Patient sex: F
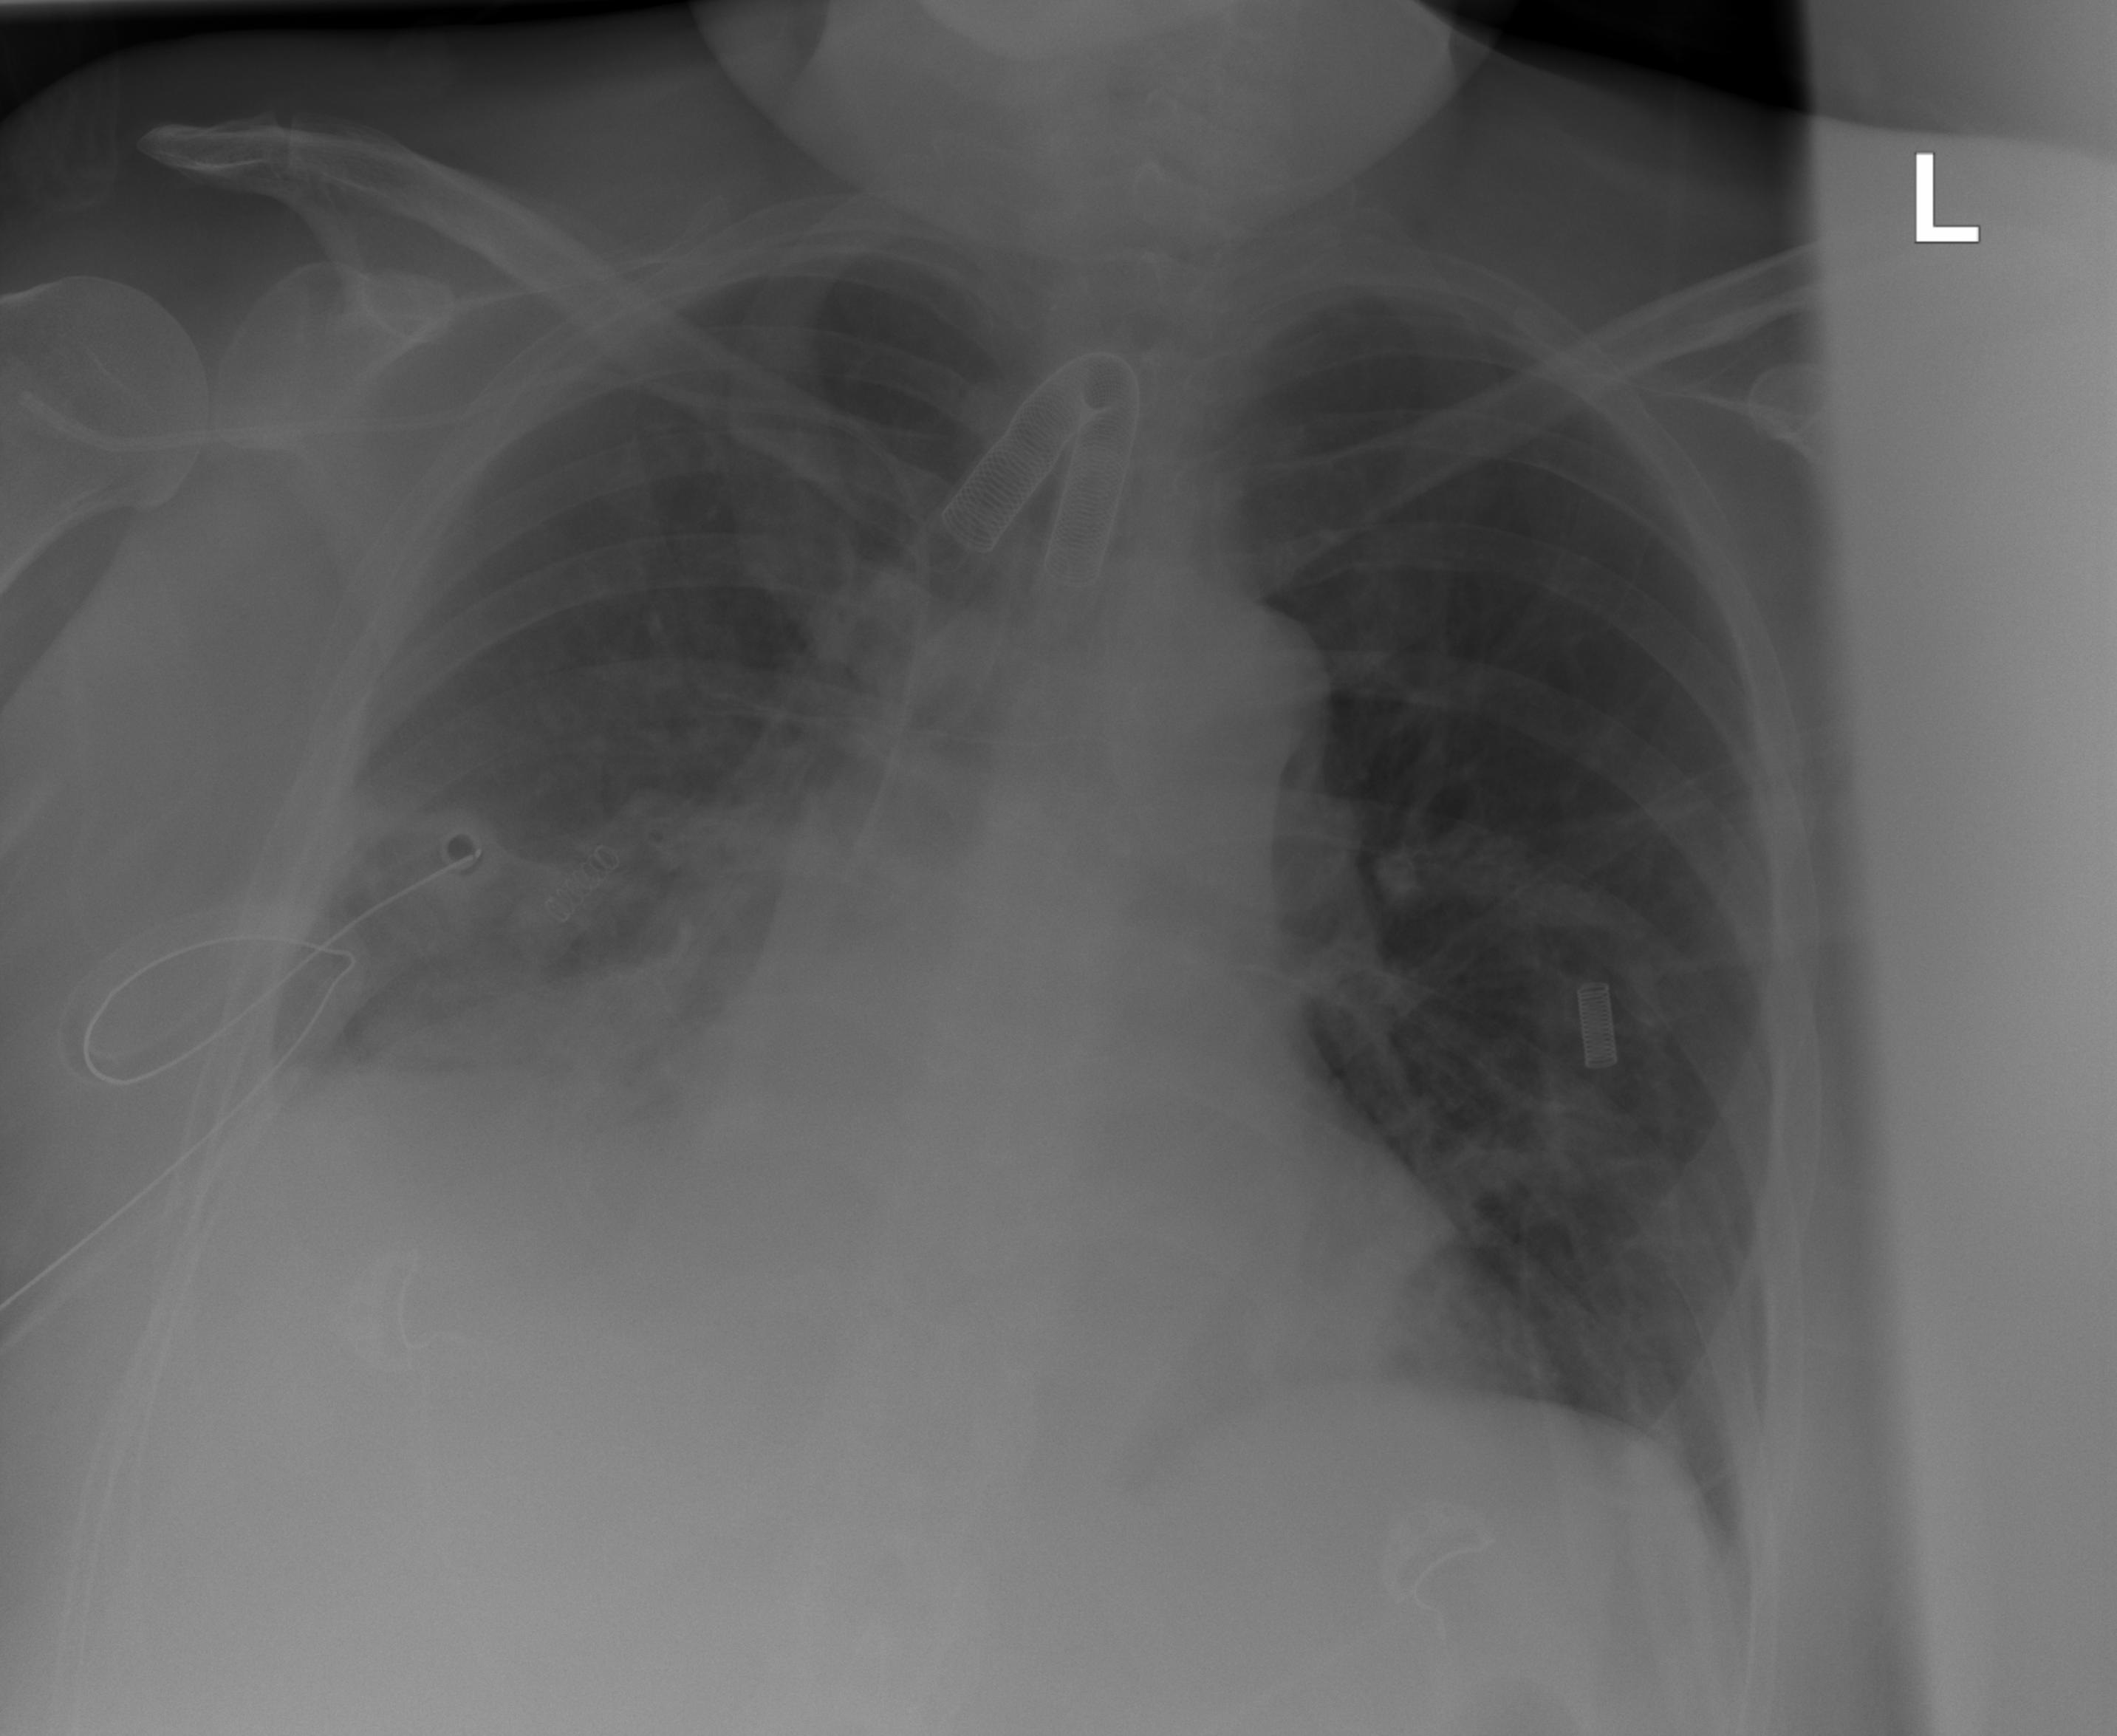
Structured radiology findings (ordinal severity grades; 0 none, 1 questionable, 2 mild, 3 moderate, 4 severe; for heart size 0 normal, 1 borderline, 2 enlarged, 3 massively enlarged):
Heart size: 1
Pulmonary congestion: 0
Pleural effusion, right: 2
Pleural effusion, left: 0
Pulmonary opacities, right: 0
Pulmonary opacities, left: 0
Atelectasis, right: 2
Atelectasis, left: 0